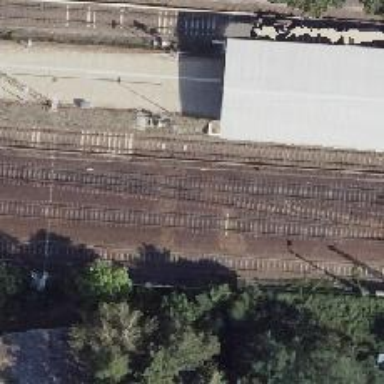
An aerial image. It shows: Railway track with contact lines for electrification.